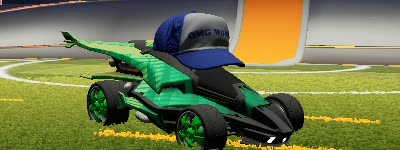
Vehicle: aftershock